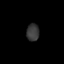
Tissue: prostate
Cell type: T cells
Senescence score: 0.7882
Nuclear area (px): 216
Mean DAPI intensity: 55.319